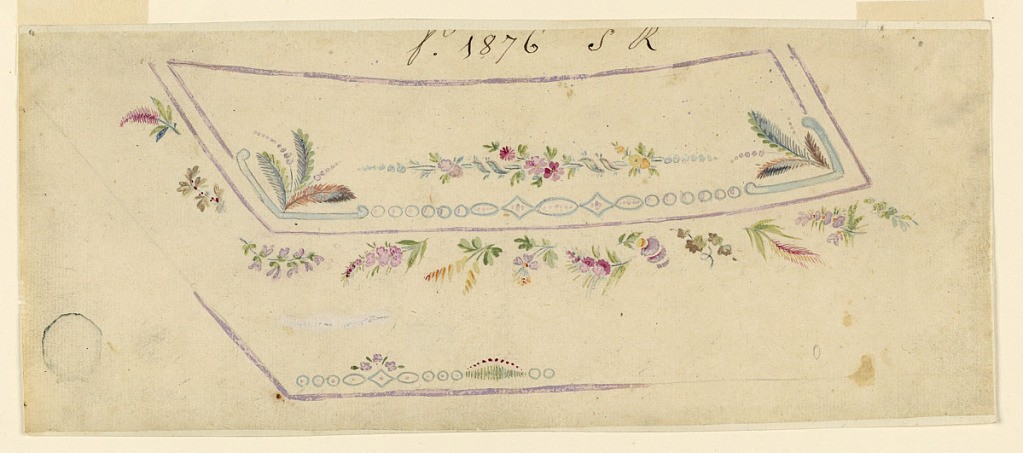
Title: Design for the Embroidered Decoration of a Man's Waistcoatr, Design 1876 of the "Fabrique de St. Ruf"
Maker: Fabrique de Saint Ruf, Lyon, France
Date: ca. 1785
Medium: Graphite, brush and gouache on paper
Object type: Drawing
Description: Lilac edges. The flap of the pocket shows a chain motif, a garland and plants in the bottom corners. A chain and a grass motif are to alternate along the edges of the waistcoat. Flower boughs surround the outer edge of the pocket. Written top center: "P 1876". A patch of white invalidates some strokes.